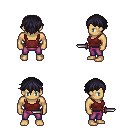
a pixel art fantasy rpg character, male body template, human, tanned skin, maroon pirate shirt, magenta pants, raven short bangs hairstyle, dagger, four views (front, back, left, right), 2x2 character sprite sheet, small pixel art, hard edges, no anti-aliasing